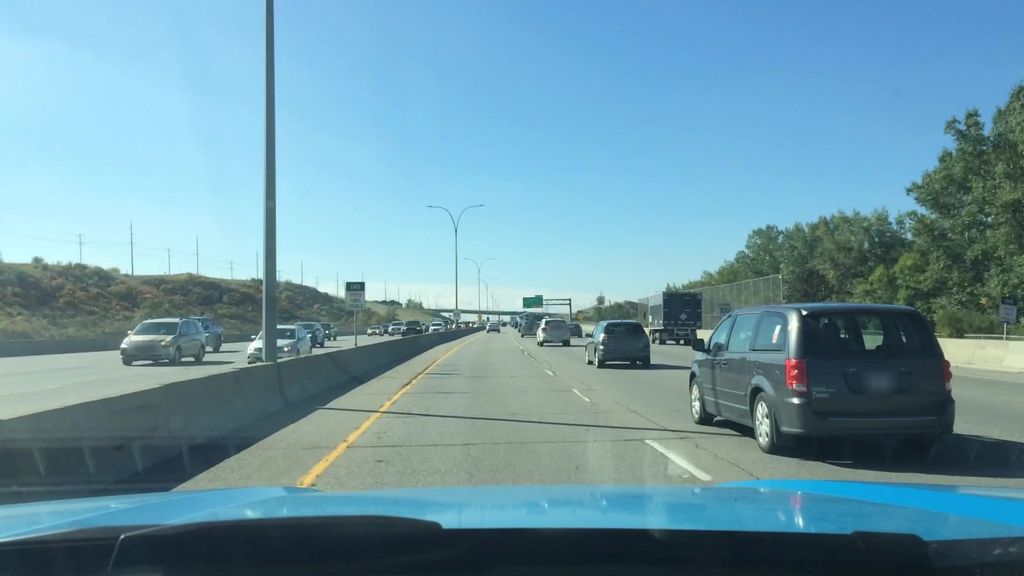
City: calgary